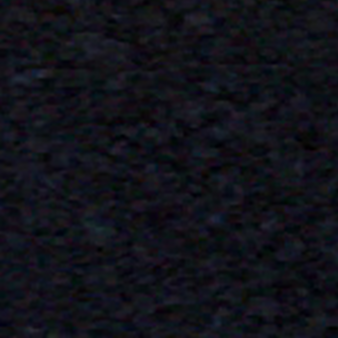
Label: other